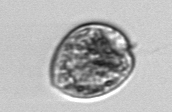
Label: Prorocentrum